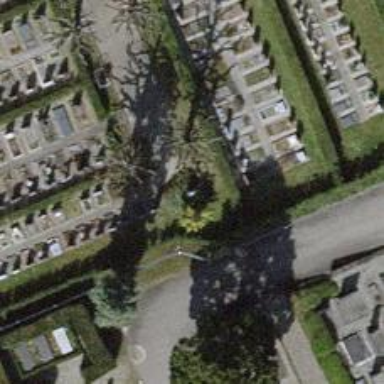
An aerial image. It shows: Stele war memorial which is of historic significance.